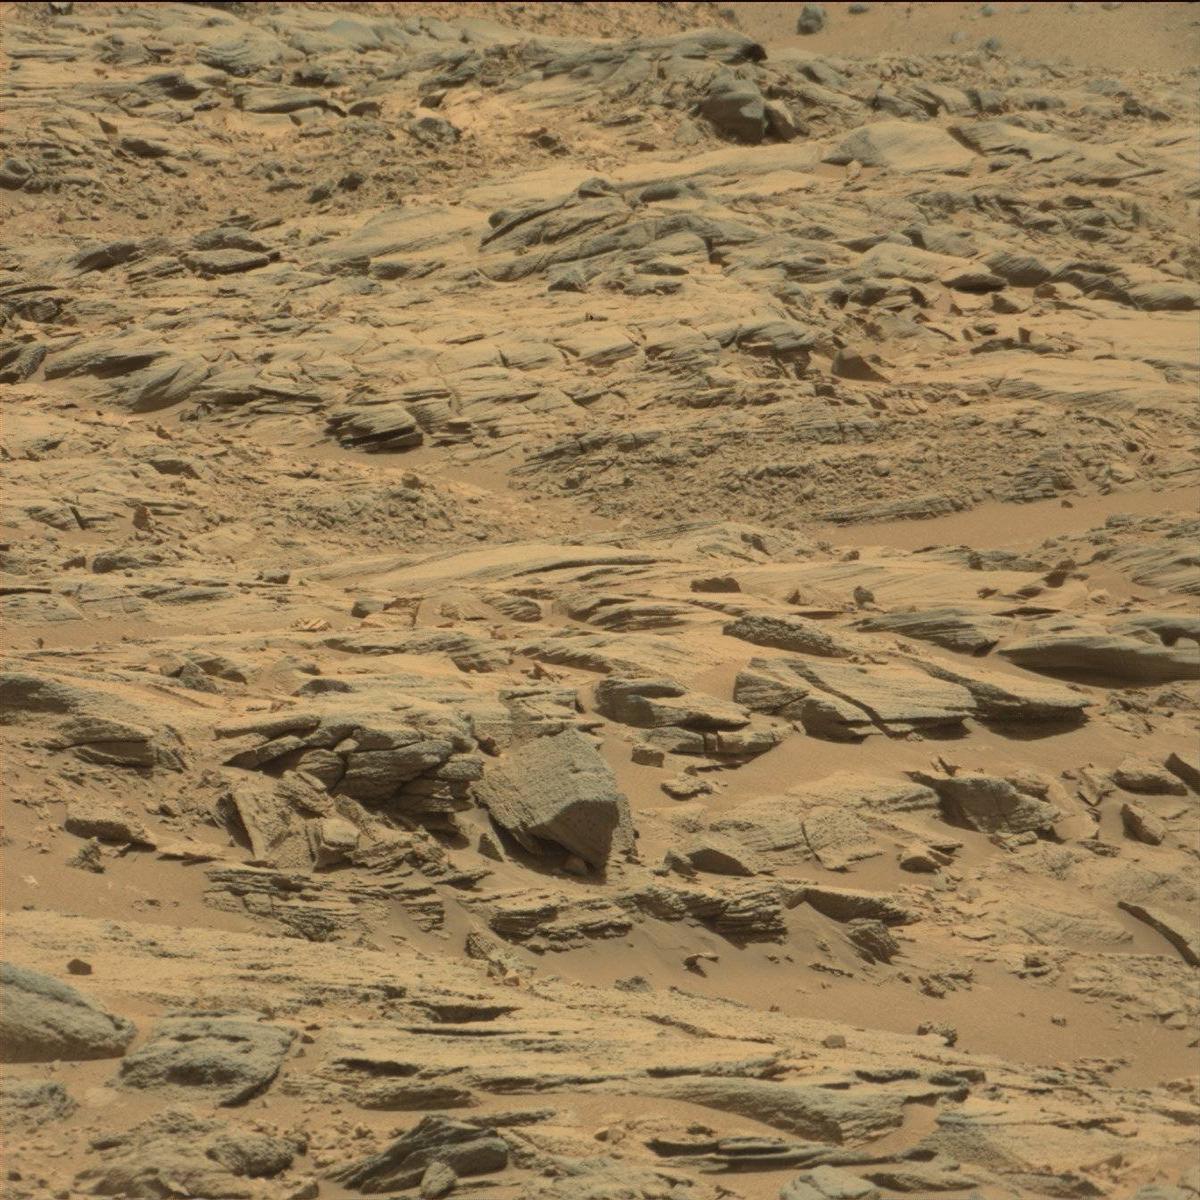
Terrain classes present: Bedrock, Sand / Soil